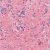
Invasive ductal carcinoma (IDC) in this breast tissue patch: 1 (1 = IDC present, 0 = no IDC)